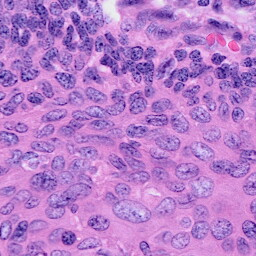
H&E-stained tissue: Cervix